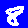
Digit: 8